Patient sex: M
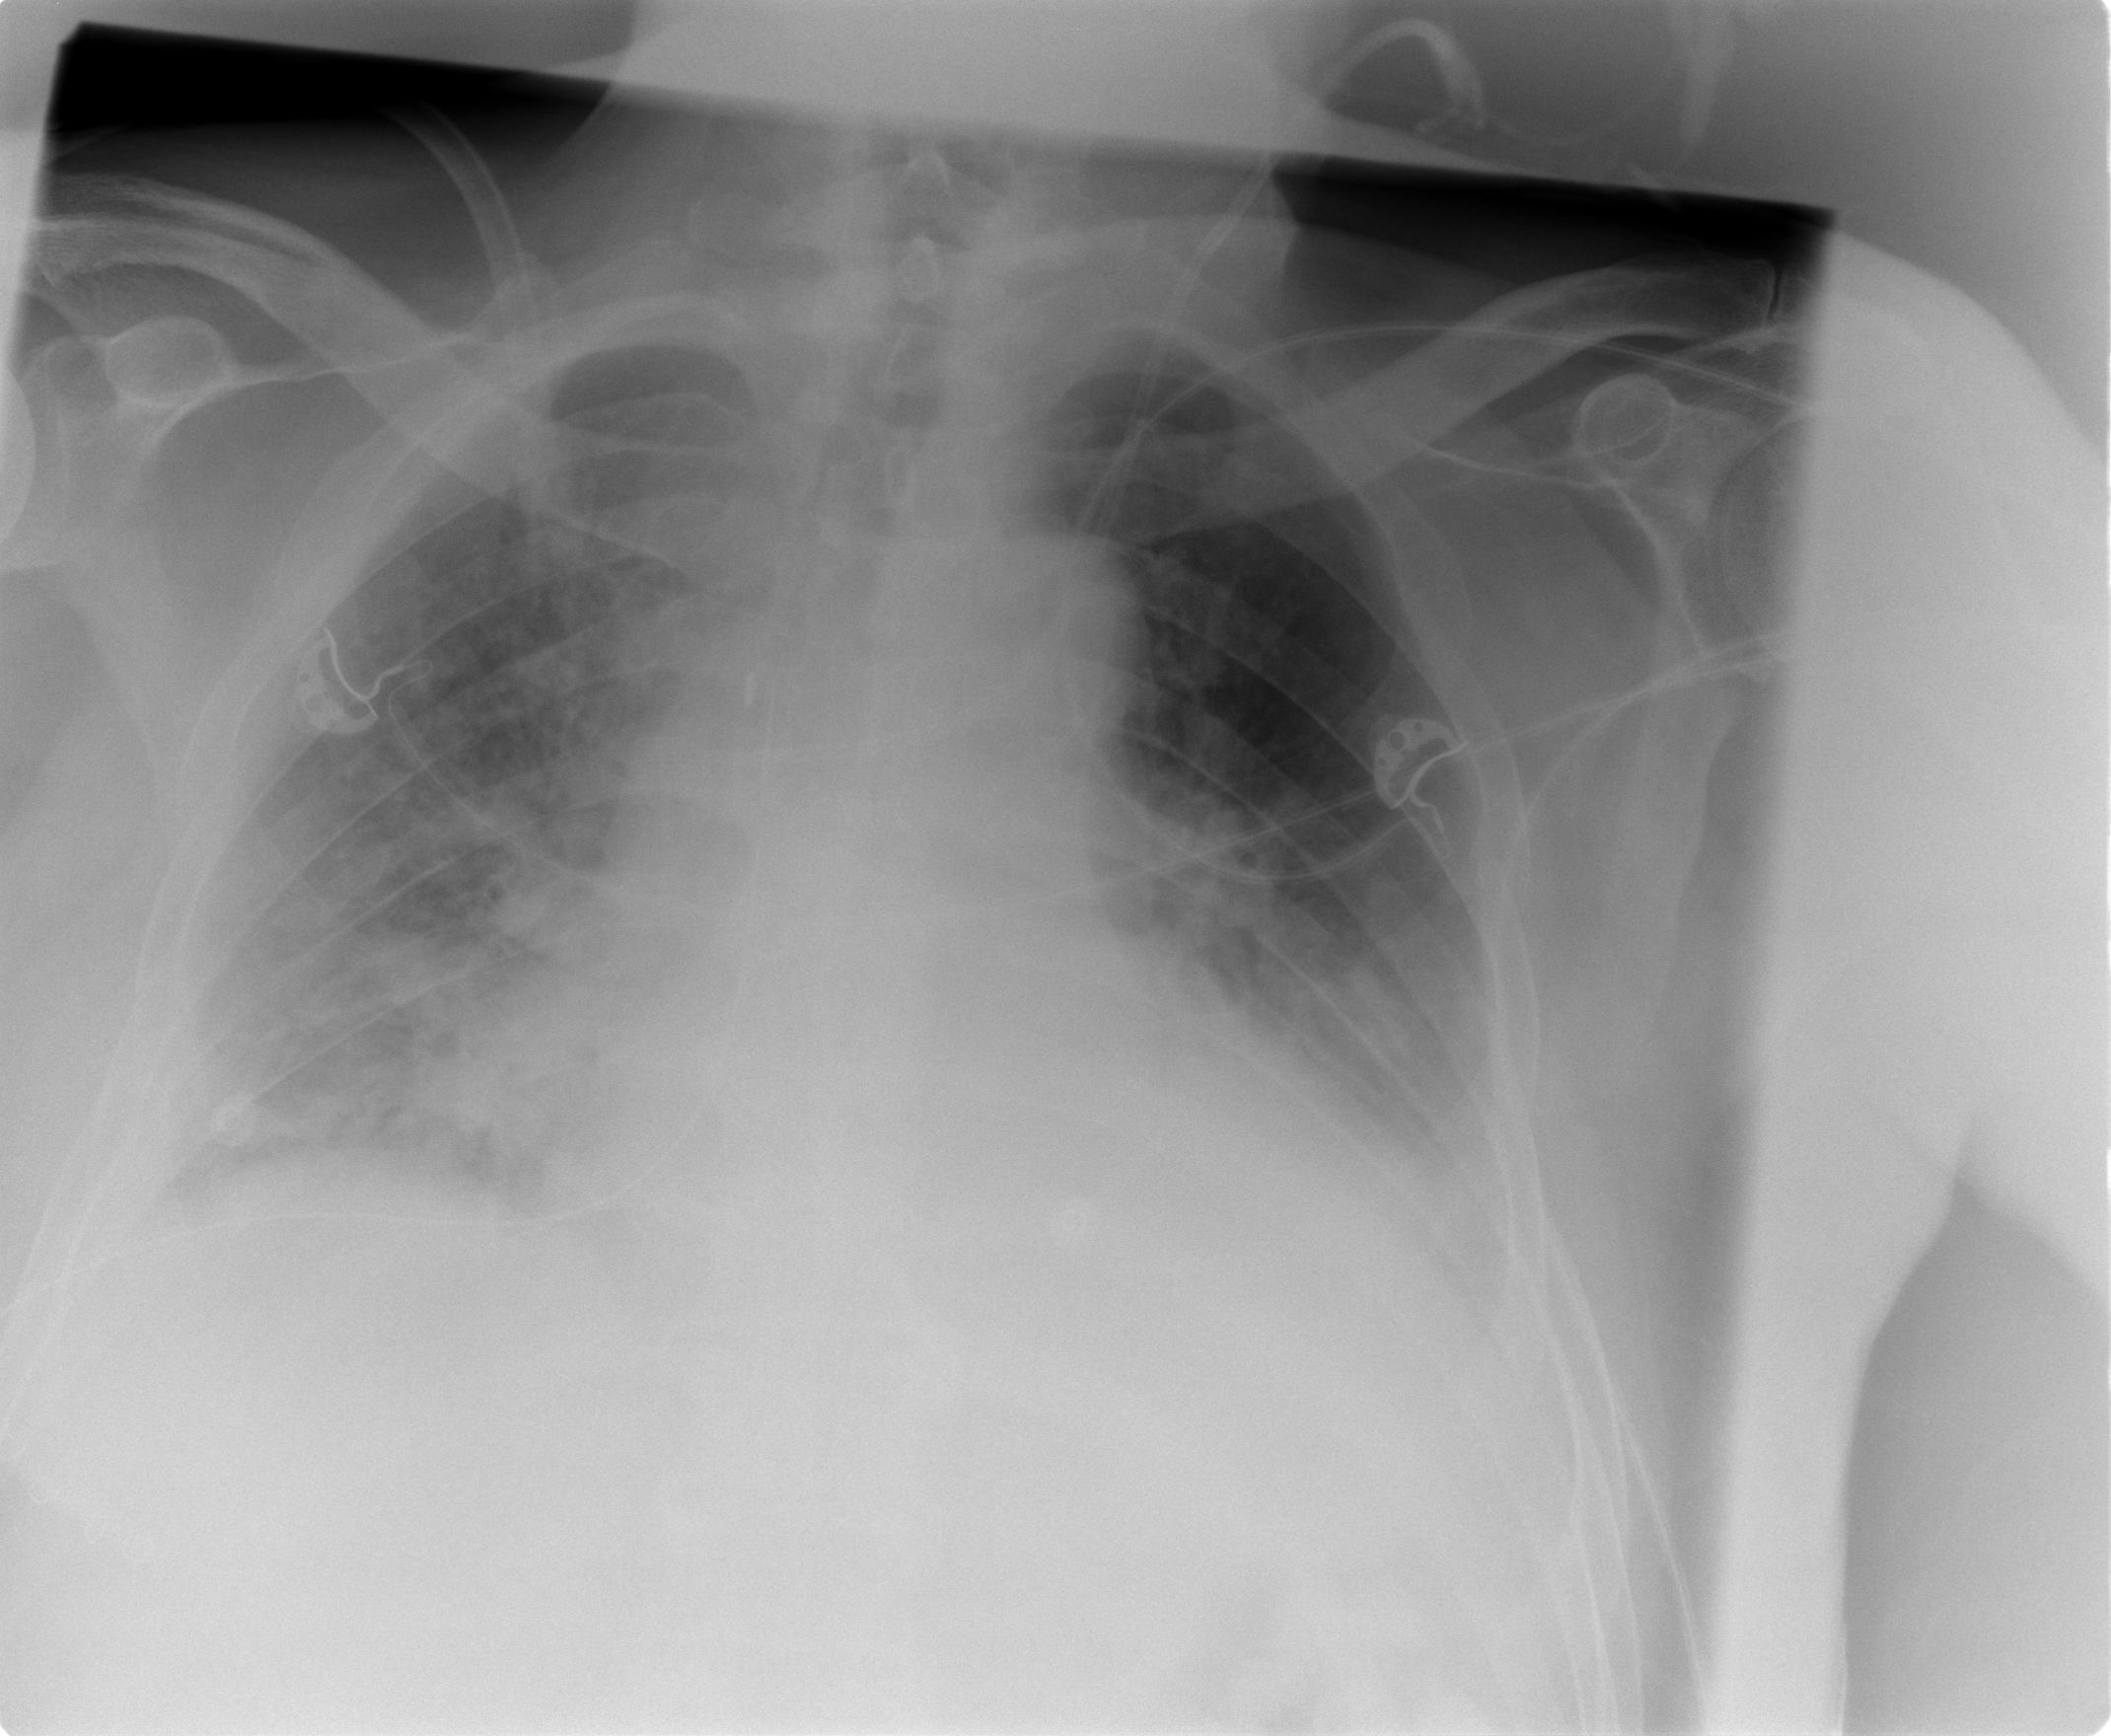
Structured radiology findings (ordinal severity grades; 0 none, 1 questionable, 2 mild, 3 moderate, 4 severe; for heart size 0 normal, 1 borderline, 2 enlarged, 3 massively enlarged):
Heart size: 2
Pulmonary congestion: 0
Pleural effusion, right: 2
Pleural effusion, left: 2
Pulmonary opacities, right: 2
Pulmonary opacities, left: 2
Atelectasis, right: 3
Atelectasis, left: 2